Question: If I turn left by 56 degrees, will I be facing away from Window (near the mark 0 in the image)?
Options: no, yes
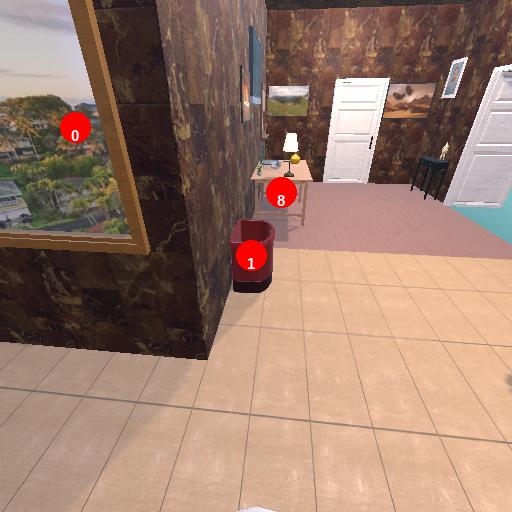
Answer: no